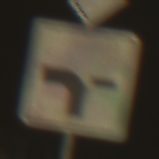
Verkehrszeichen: VerlaufVorfahrtsstrasse6
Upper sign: Vorfahrtsstrasse
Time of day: SunriseSunset
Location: Outdoor (Suburban)
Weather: Clear
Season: NotSpecified
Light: Natural